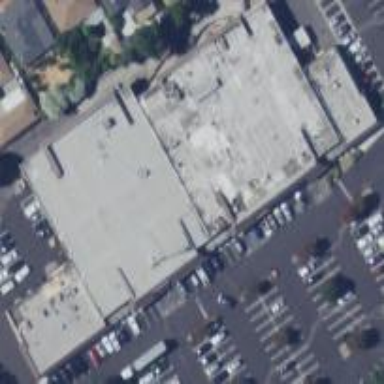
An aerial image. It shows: Commercial building.